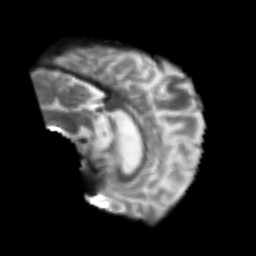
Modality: T2w
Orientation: sagittal
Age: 52
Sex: male
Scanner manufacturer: siemens
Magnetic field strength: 3 T
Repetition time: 4.999 s
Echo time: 0.07946 s